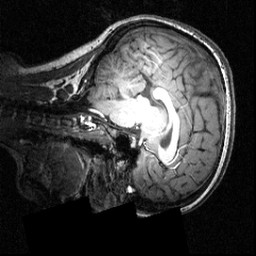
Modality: T1w
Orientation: sagittal
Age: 20
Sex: female
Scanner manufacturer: siemens
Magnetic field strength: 3.951 T
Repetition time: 1.5 s
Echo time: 0.00335 s